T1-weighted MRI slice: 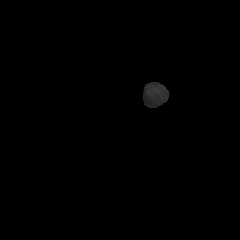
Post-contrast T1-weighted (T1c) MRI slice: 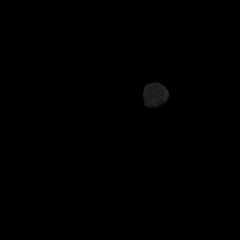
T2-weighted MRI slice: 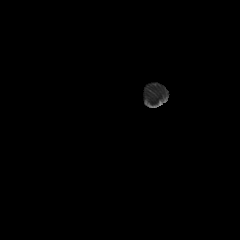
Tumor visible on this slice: no